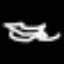
Label: squiggle